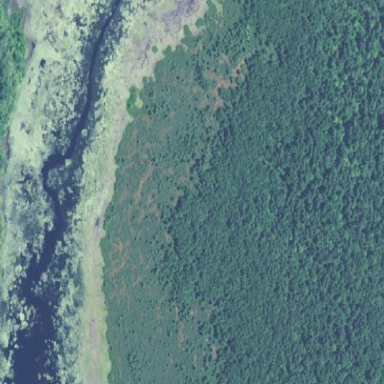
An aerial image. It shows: Bog wetland.